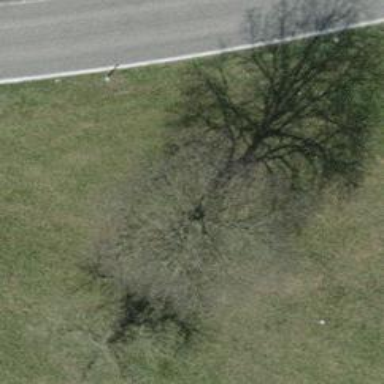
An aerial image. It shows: Urban tree adding natural touch to the cityscape.